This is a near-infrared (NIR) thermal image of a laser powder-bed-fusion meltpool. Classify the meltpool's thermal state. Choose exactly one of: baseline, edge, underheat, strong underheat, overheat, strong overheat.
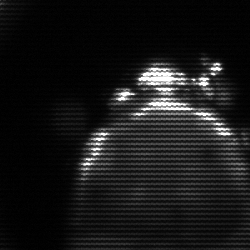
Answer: edge